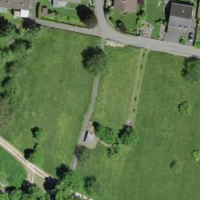
EUNIS habitat code: 25
Species observed at this site:
Melittis melissophyllum